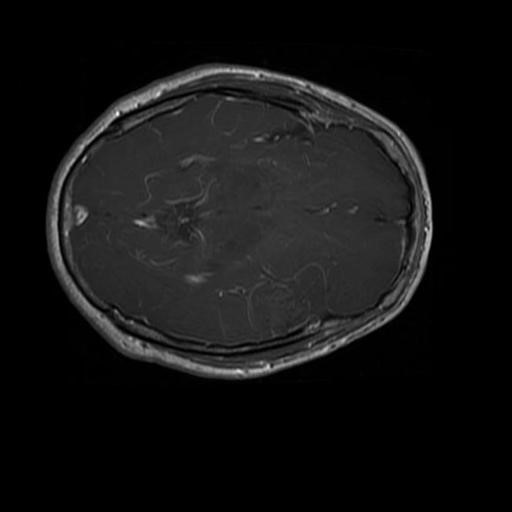
Label: brain_glioma